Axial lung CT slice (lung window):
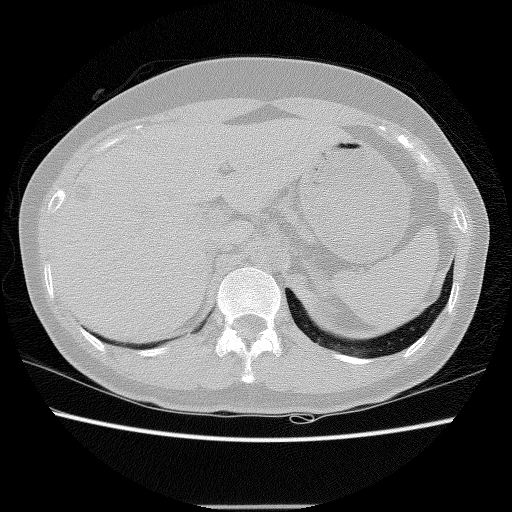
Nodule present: no